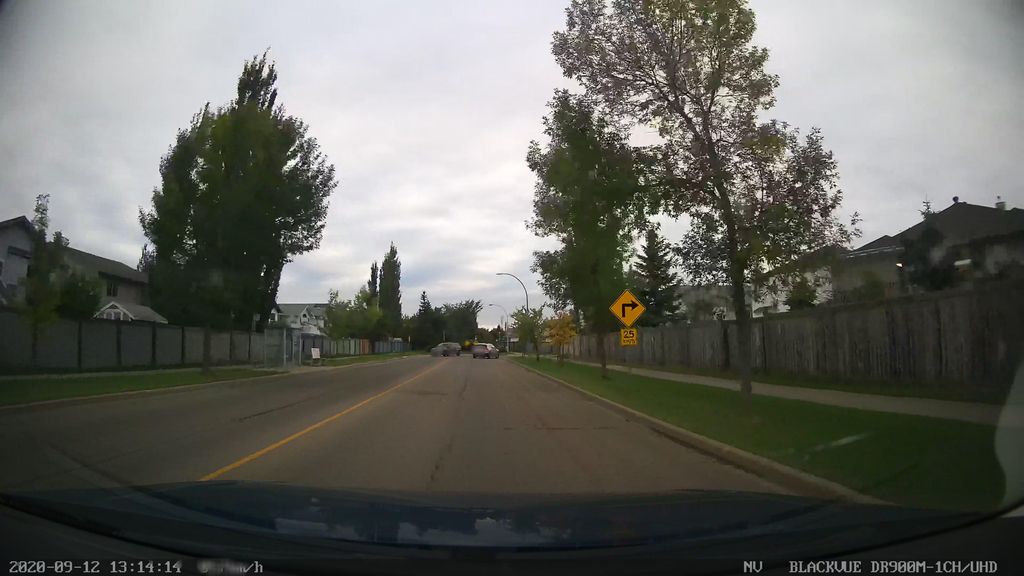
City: edmonton